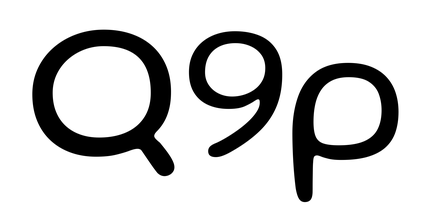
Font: Gluten_Light